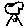
Label: tree